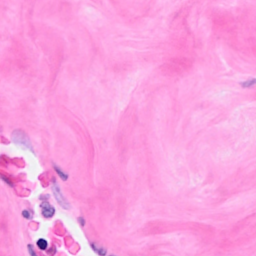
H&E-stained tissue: Breast